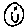
Label: smiley face